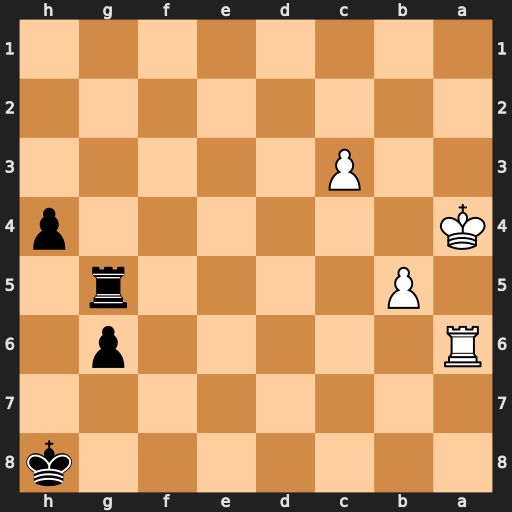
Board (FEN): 7k/8/R5p1/1P4r1/K6p/2P5/8/8
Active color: b
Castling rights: -
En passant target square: -
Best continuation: h3 b6 Rg1 b7 Ra1+ Kb5 Rb1+ Kc5 Rxb7